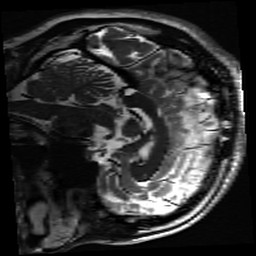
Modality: inplaneT2
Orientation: sagittal